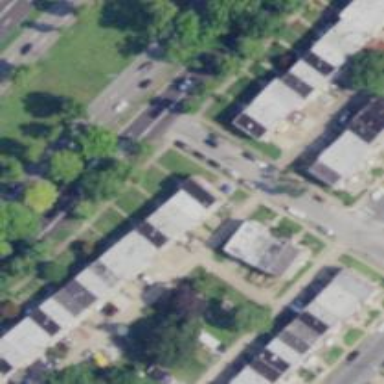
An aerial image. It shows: Alley classified as service road.